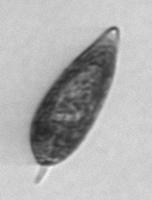
Label: Prorocentrum_micans